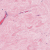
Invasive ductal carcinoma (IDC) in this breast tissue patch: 0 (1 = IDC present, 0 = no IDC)